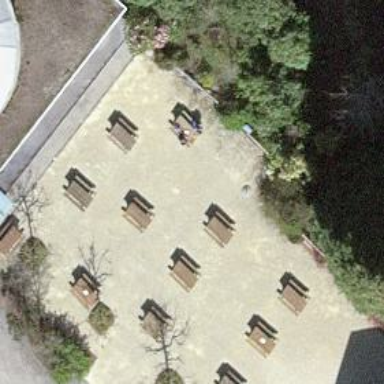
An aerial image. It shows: Picnic table located in leisure land area.